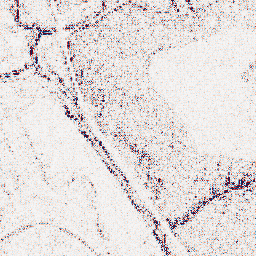
Category: wavelet
Decomposition family: wavelet_biorthogonal
Decomposition parameters: wavelet: bior2.4
level: 1
Upsampling method: bicubic
Upsampling parameters: scale: 2
Upsampling scale: 2